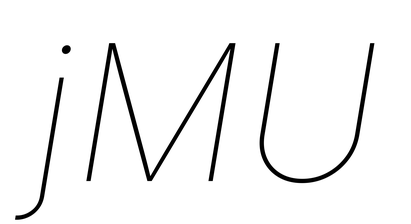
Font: Inter-Italic_Thin_Italic